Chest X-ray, PA view. Patient: 31 years old, sex F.
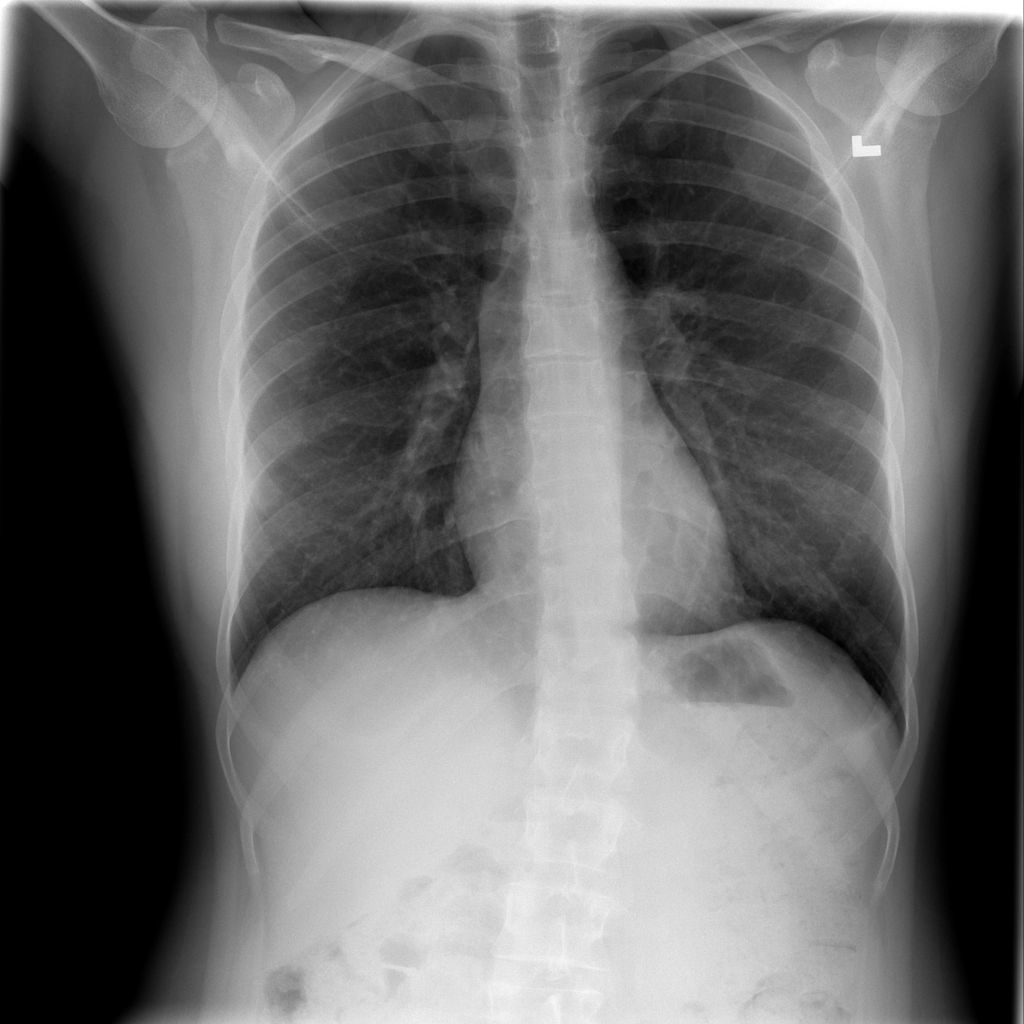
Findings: No Finding